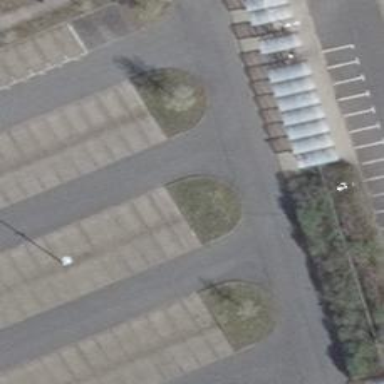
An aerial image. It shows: Asphalt parking aisle road.